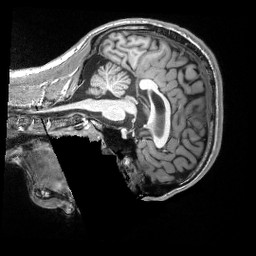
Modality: T1w
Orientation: sagittal
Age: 19
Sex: male
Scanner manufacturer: siemens
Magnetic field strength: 3 T
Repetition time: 2.3 s
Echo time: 0.00298 s